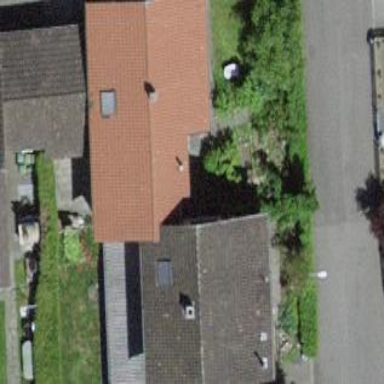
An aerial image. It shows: Gabled roof house.